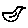
Label: bird